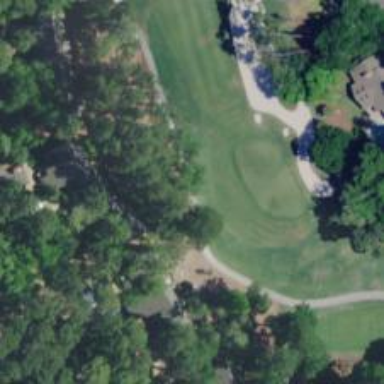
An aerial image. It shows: Service road used as golf cart path.